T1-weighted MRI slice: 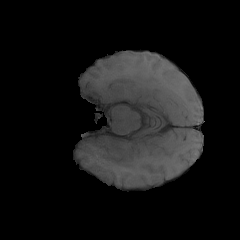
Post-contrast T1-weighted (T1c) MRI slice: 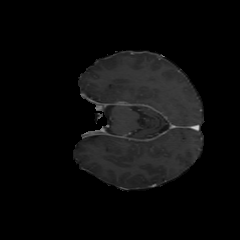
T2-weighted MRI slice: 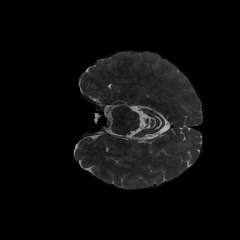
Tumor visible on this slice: no